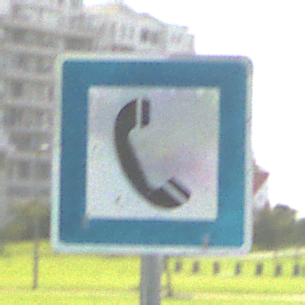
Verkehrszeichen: Fernsprecher
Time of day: MorningAfternoon
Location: Outdoor (Suburban)
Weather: PartlyCloudy
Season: NotSpecified
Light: Natural